Question: I am using dc.lineChart to generate a line chart to show frequenct VS time. The following is my code
'''
var freqchart=dc.lineChart("#chart1");
var ndx=crossfilter(data);
var countByTime=ndx.dimension(function (d) {
return d.time;
});
var dateformat=d3.time.format("%m-%d-%Y");
var freqbyTimeGroup = countByTime.group()
.reduceCount(function(d) { return d.time; });
freqchart.width(400).height(200).transitionDuration(500)
.dimension(countByTime).group(freqbyTimeGroup)
.elasticY(true).x(
d3.time.scale().domain([d3.min(data,function(d){return d.time}),d3.max(data,function(d){return d.time})])).on("filtered", onFilt).yAxisLabel("Frequency").xAxisLabel('Time');
'''
But I am getting the following blank thing without any graph.

Why can't I view the graph. What sort of change needed in my graph. I wan to show total events in a particular time period. There are many detectors giving response at the same time. I want to show the count of these detectors at a particular time.
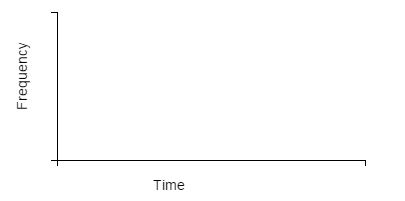
Answer: I made a number of changes to your fiddle and got it to work.
Here is my fork: <URL>
Some of the changes I made:
1. fixed the dates, which had invalid syntax. (Made up my own because I wasn't sure what you meant there.)
2. make a pass over the data to parse the dates using dateformat.parse()
3. call chart.render()
4. removed the argument to group.reduceCount(), which does not take any arguments
5. (probably the clue you were looking for) call .xUnits(d3.time.days) - this call is required so that dc.js knows what ticks to create on the x axis.
You will want to match the granularity of your 'xUnits' with the granularity you use for date bins. You specify the bin granularity when you define the dimension or group, e.g. if you want to bin by days,
'''
var countByTime = data.dimension(function(d) { return d3.time.day(d.time); });
'''
Otherwise it will use the exact time values, which are down to the millisecond and might not bin up at all.
Hope this helps!